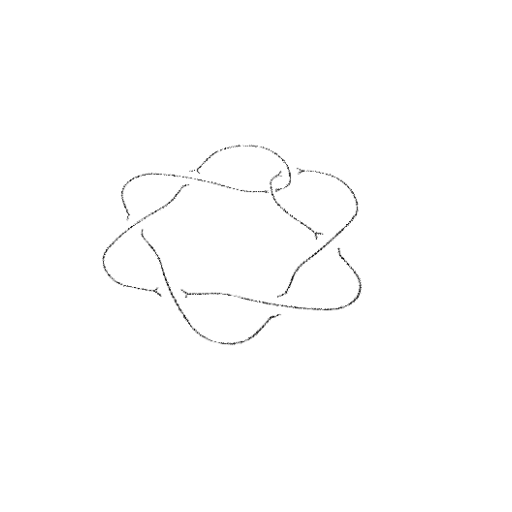
Crossing number: 7